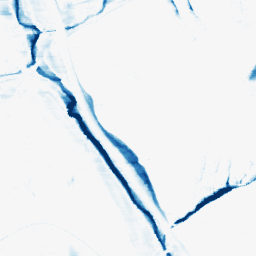
Category: morphological
Decomposition family: morphological_rect
Decomposition parameters: operation: closing
width: 20
height: 3
Upsampling method: regularized
Upsampling parameters: scale: 4
lambda_reg: 0.001
Upsampling scale: 4